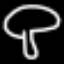
Label: mushroom